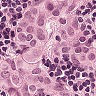
Metastatic tissue present: yes